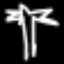
Label: palm tree